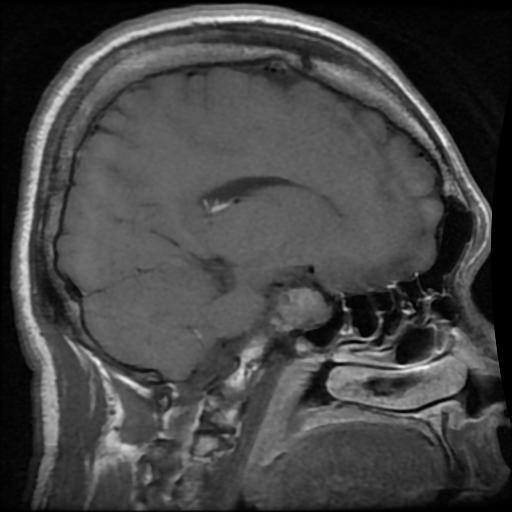
Label: pituitary